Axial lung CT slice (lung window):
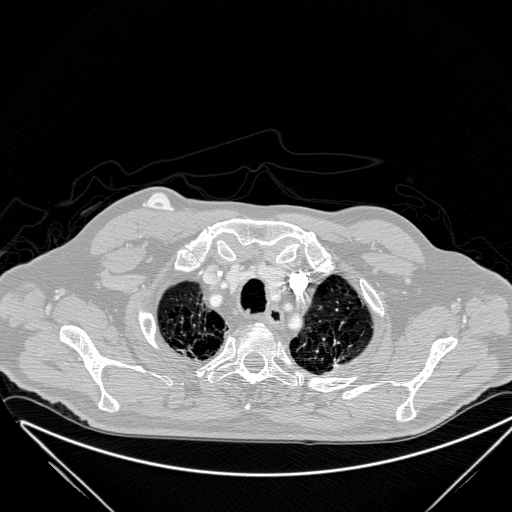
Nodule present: no